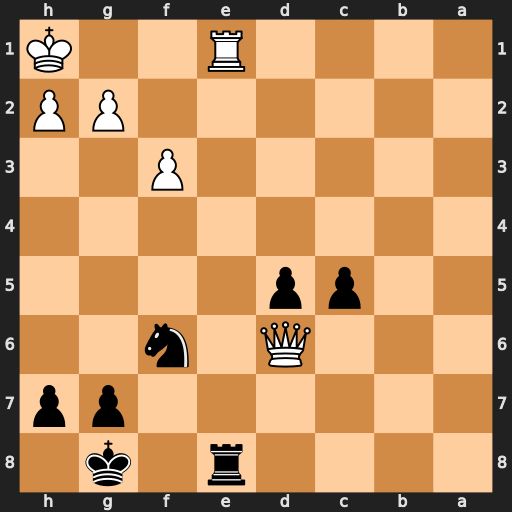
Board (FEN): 4r1k1/6pp/3Q1n2/2pp4/8/5P2/6PP/4R2K
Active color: b
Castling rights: -
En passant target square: -
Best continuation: Rxe1#